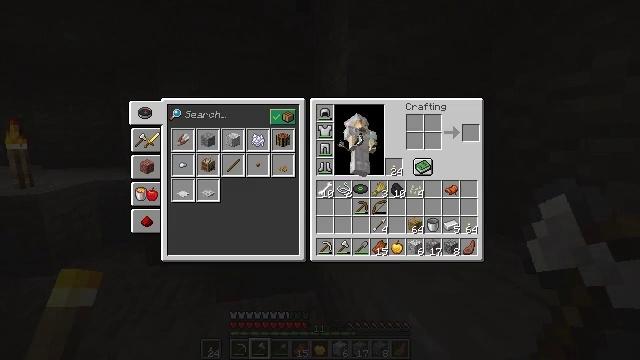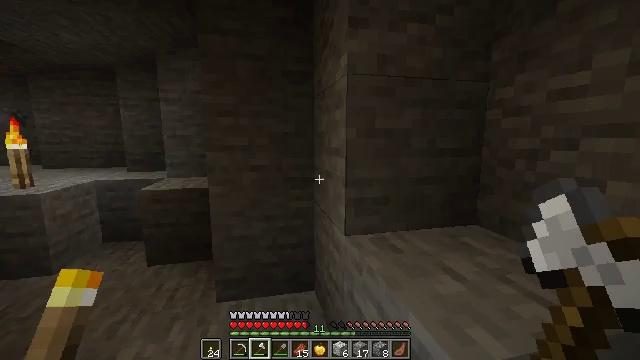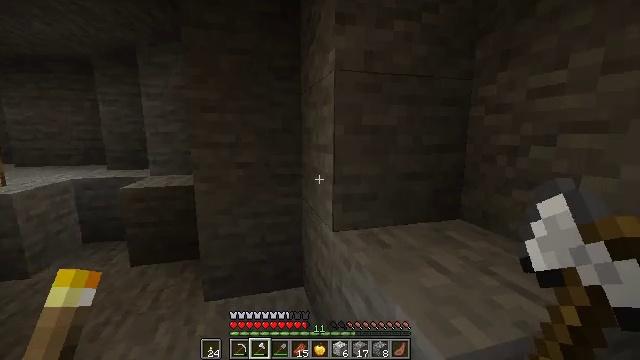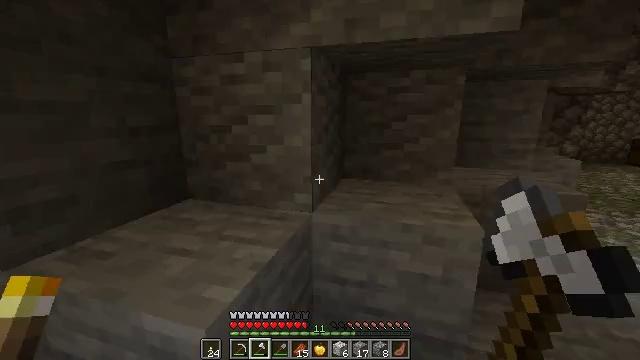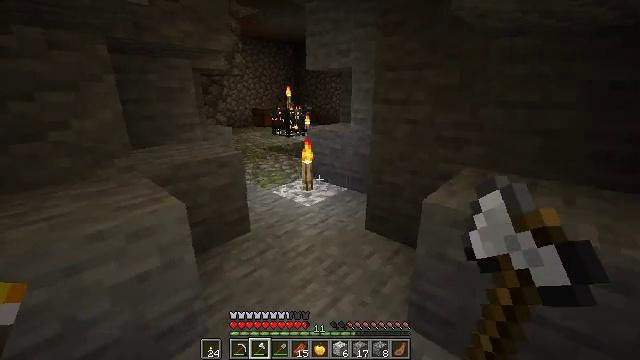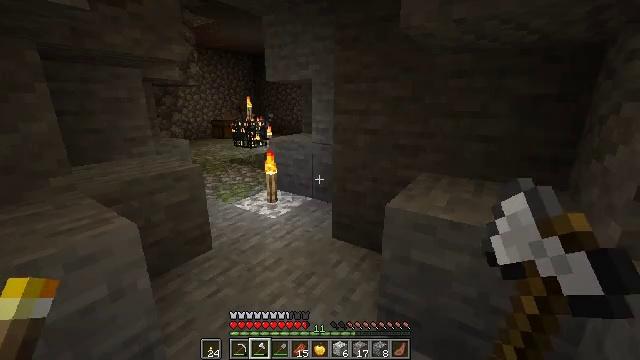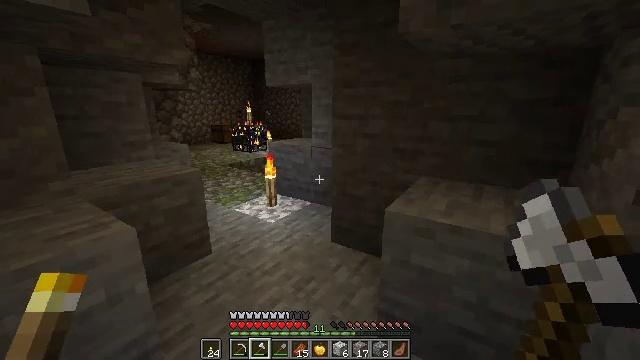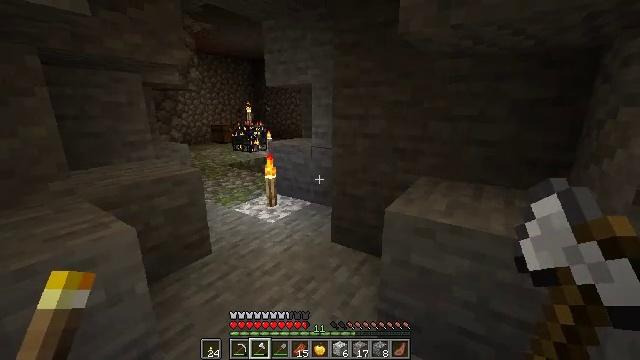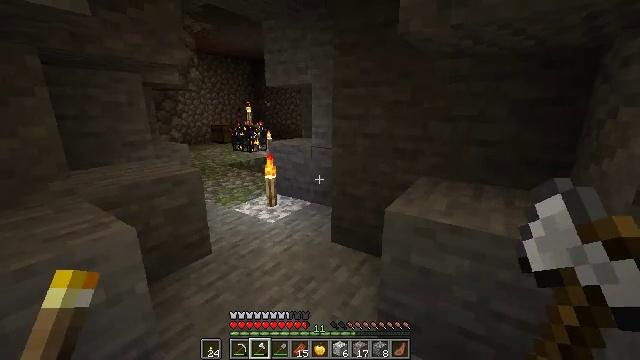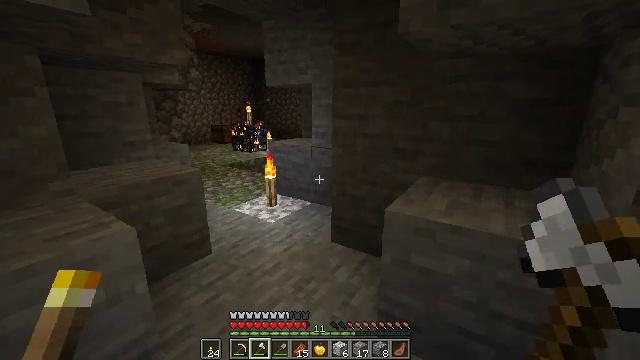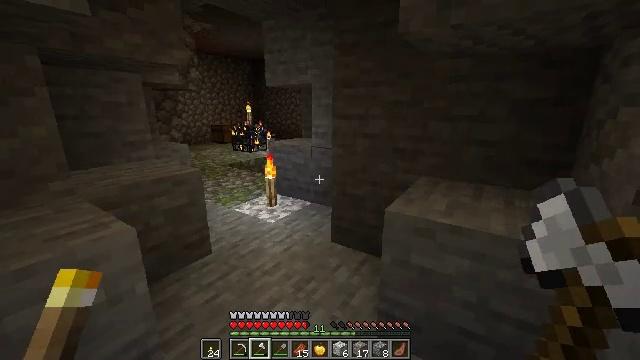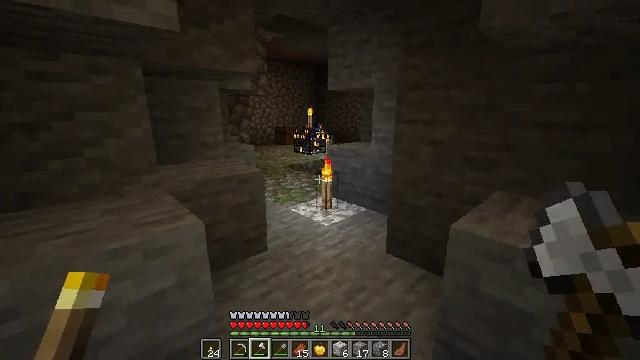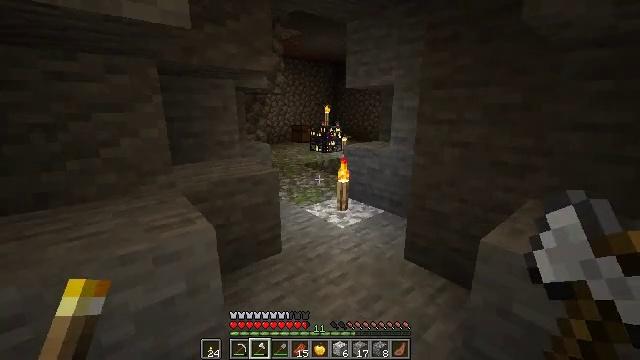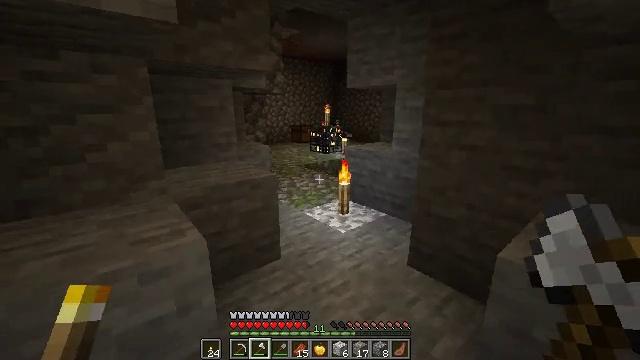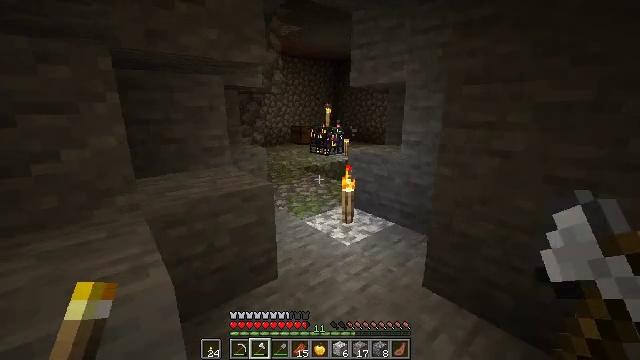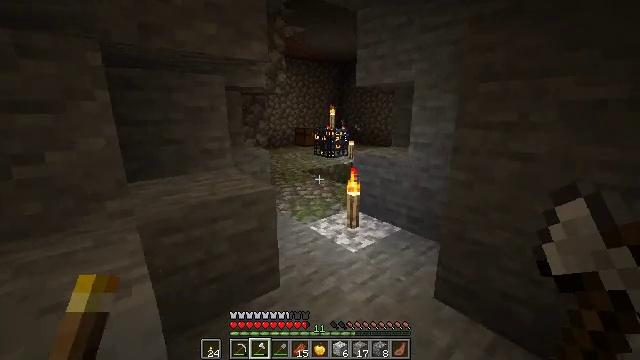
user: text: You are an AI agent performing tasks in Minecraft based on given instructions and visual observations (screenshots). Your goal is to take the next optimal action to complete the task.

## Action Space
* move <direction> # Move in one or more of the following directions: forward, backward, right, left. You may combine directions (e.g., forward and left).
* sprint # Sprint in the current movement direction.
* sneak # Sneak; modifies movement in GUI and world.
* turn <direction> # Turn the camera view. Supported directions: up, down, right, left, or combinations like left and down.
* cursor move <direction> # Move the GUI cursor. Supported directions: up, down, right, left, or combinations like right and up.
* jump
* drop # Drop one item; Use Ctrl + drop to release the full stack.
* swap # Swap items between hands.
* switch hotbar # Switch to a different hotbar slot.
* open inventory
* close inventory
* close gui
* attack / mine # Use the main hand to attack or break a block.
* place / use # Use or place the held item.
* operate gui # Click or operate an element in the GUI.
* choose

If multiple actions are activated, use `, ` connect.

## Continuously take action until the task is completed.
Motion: motion action
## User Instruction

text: Destroy the dangerous spawner.
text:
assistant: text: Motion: no_op
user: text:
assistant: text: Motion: turn right
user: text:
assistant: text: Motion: turn right and down
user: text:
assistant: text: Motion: turn right and down
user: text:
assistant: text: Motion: turn right and up
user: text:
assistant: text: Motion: no_op
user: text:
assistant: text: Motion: no_op
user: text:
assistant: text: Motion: no_op
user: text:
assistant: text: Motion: no_op
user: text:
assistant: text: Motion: no_op
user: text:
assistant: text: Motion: move forward, turn left
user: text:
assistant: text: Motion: move forward, turn left
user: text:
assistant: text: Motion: move forward
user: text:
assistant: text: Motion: move forward
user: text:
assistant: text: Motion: move forward
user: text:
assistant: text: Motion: move forward
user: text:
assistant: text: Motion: move forward
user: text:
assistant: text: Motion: move forward
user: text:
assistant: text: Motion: move forward
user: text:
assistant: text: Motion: move forward
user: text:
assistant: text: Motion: move forward
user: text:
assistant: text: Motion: move forward
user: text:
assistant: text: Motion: move forward
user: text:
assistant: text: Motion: move forward
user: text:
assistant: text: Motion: move forward
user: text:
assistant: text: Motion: move forward
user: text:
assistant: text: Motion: move forward
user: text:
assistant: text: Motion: move forward
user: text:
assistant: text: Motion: move forward
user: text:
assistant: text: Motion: move forward, switch to hotbar 1